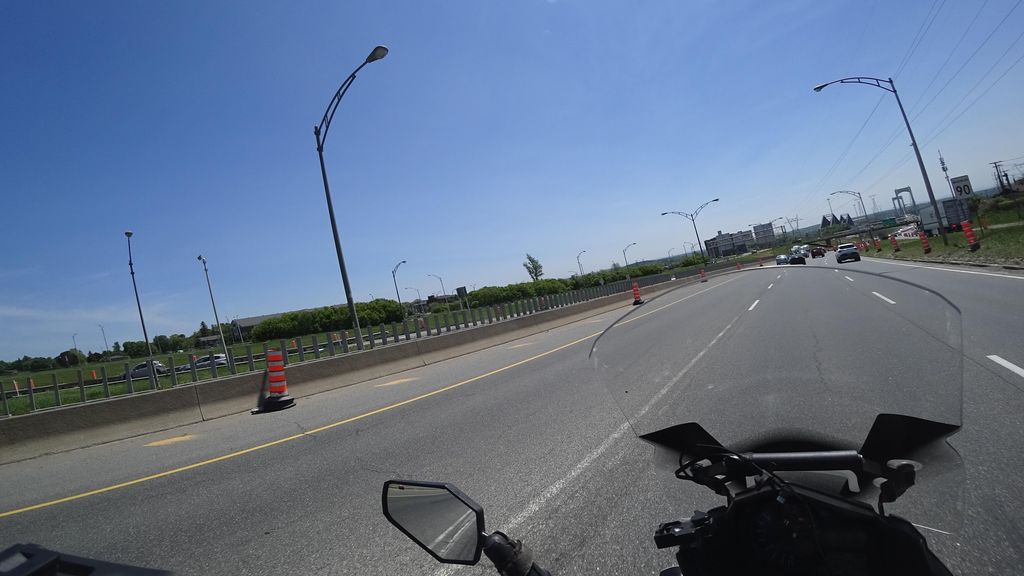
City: quebec_city